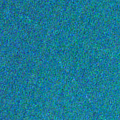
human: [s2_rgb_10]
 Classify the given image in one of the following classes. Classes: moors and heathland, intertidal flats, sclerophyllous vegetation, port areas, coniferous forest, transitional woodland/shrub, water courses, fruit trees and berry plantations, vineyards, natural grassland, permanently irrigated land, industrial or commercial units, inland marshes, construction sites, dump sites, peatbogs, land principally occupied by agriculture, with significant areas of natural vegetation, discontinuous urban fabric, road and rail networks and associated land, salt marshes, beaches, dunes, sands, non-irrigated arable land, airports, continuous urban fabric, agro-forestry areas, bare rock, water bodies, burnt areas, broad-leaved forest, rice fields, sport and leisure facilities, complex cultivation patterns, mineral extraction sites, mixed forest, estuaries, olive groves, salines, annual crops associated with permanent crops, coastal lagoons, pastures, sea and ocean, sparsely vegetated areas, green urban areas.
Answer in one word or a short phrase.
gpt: sea and ocean